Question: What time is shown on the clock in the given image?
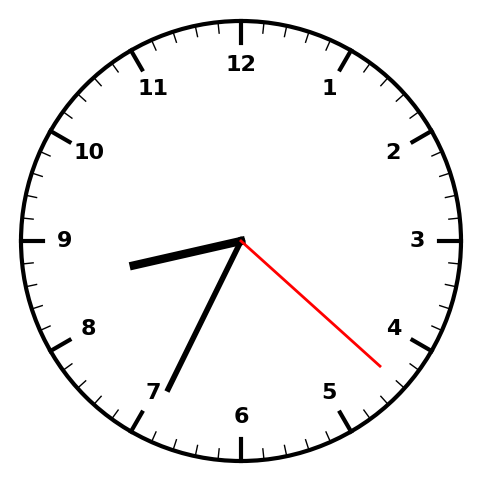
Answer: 08:34:22